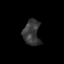
Tissue: prostate
Cell type: T cells
Senescence score: 0.2324
Nuclear area (px): 412
Mean DAPI intensity: 56.731